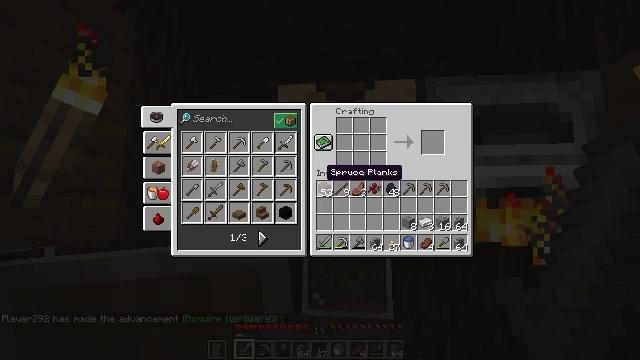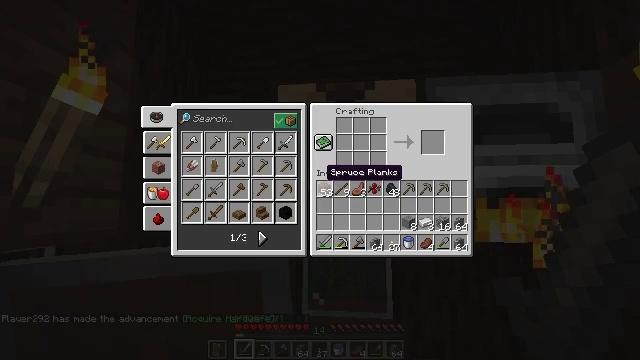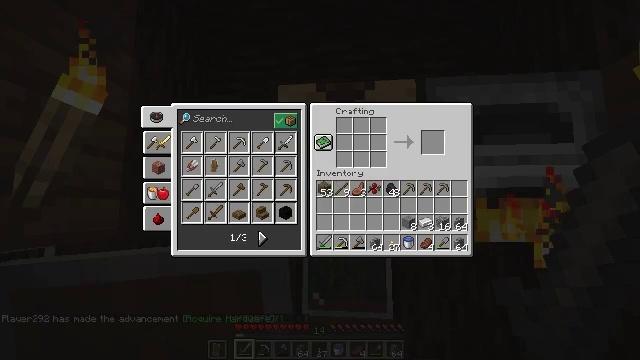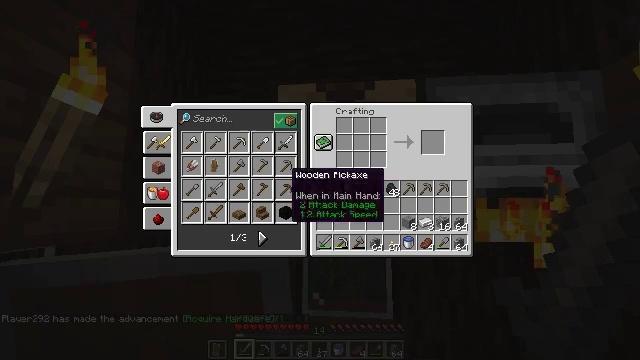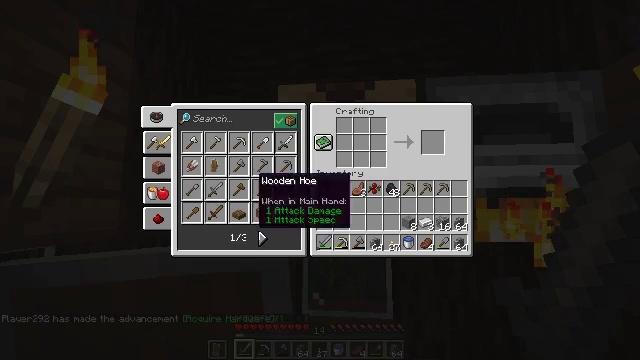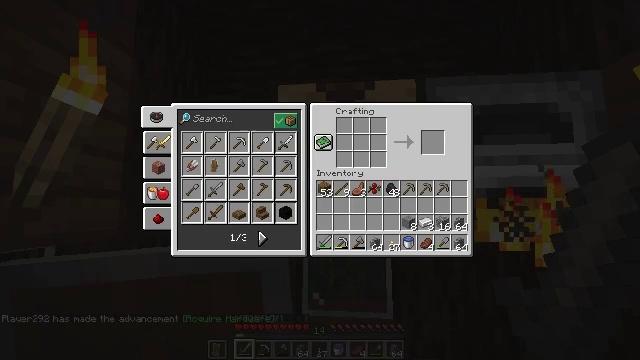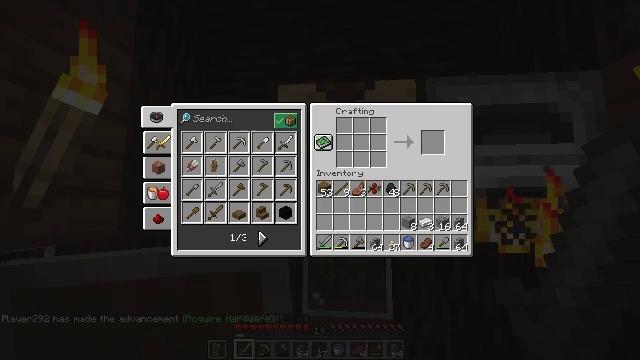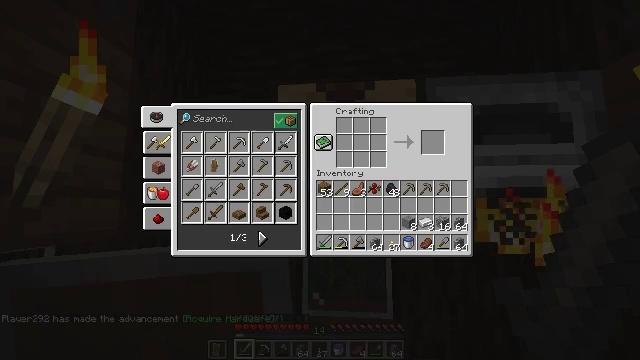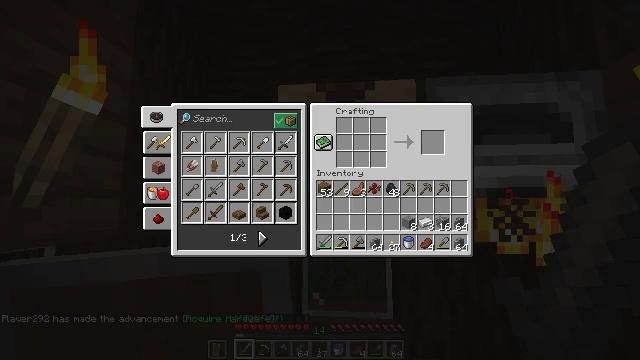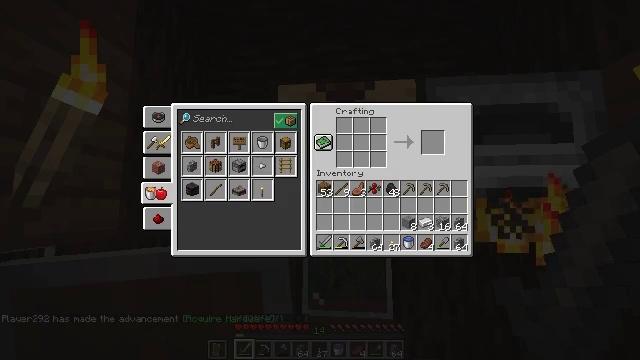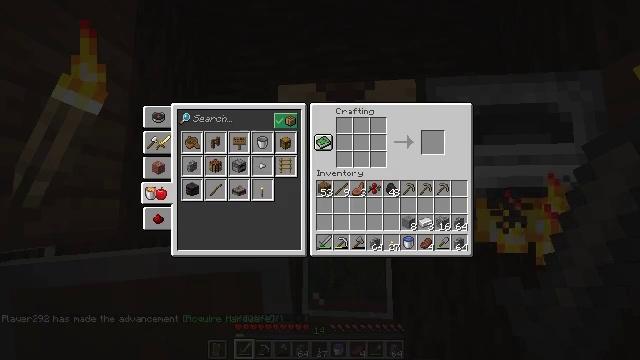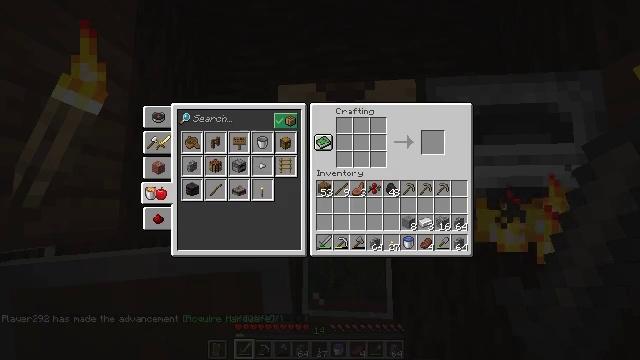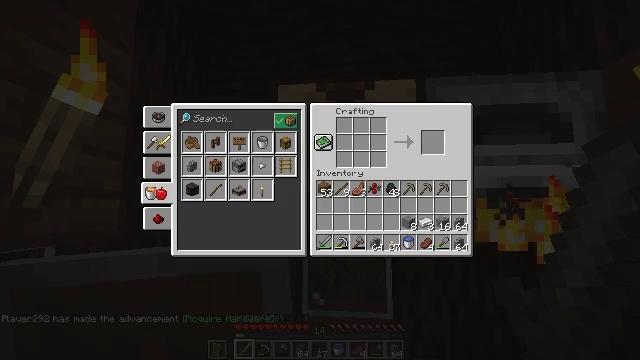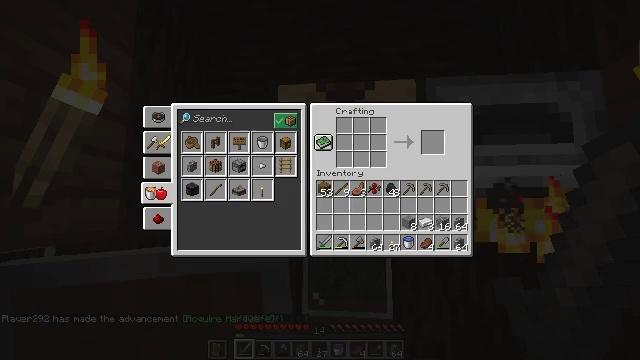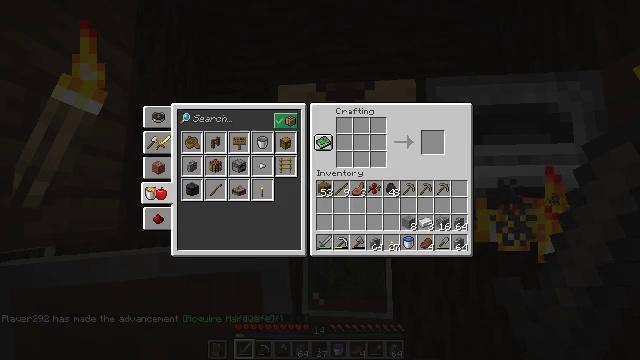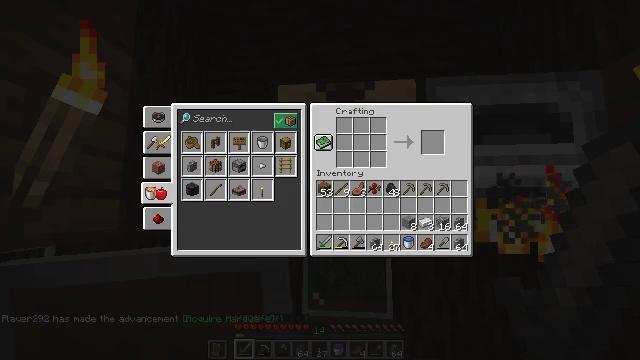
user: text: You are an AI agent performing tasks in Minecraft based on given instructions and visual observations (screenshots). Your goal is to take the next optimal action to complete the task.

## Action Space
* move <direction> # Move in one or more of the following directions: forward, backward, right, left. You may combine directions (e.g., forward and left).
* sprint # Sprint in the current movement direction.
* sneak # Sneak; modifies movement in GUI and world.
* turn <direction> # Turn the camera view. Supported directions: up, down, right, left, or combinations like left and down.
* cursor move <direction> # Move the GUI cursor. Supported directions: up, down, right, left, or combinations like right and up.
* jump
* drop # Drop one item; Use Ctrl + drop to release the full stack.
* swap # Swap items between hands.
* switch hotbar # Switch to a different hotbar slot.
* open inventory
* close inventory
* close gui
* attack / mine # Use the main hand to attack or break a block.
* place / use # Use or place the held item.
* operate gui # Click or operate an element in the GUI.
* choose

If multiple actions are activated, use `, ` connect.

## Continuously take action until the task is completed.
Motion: motion action
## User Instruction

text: Obtain a stonecutter from the crafting table.
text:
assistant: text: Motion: no_op
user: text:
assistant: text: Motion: cursor move left
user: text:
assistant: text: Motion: cursor move left
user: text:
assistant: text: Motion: cursor move left
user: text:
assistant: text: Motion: cursor move left and down
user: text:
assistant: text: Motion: cursor move left
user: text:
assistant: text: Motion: no_op
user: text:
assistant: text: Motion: cursor move up
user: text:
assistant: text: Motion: operate gui
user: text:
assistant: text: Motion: operate gui
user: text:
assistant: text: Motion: no_op
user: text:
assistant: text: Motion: no_op
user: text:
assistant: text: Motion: no_op
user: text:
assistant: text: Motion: cursor move down
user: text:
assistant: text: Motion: no_op
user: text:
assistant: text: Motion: no_op
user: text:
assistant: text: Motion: no_op
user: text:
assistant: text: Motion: cursor move right
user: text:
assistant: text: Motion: cursor move right
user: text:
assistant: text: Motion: cursor move right
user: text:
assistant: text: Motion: no_op
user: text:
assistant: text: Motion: no_op
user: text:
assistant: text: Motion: no_op
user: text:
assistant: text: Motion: cursor move left and down
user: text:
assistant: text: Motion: cursor move left
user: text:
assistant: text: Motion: no_op
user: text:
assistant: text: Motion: cursor move right and up
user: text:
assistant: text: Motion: cursor move right
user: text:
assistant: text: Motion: no_op
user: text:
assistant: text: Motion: no_op